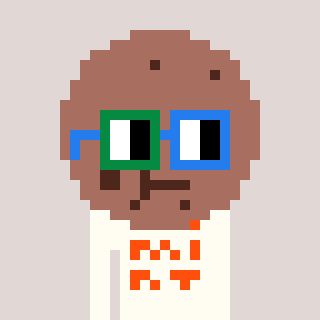
a pixel art character with square green and blue glasses, a cookie-shaped head and a grayscale-colored body on a warm background